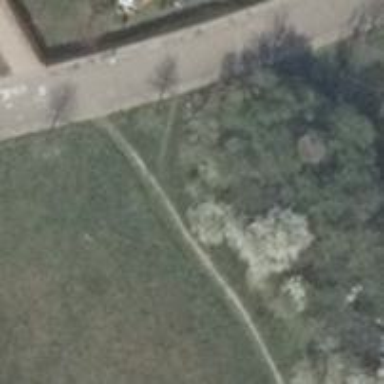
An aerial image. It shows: Path covered in grass.